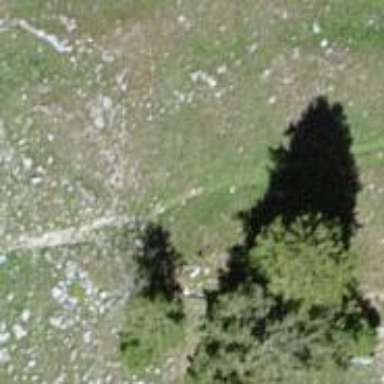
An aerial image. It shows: Path.